Field crop: maize
Growth stage: 2
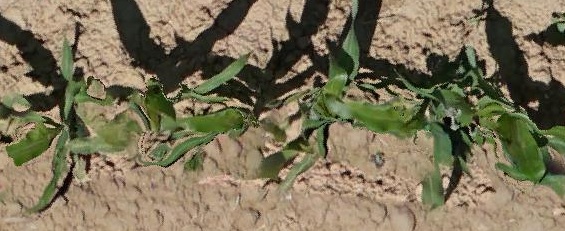
Species: maize